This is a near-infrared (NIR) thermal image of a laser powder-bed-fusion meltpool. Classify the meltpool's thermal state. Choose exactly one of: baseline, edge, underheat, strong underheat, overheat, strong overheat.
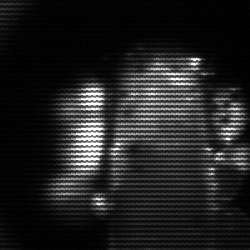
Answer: strong underheat